Question: I have been trying for a while to remove the "further information" section from the user profile field in wp. Every-time i go in to edit a users information it validates these input and marks them as required.
I have tried this approach to see if its something within this array:
'''
add_filter( 'user_contactmethods', 'update_contact_methods',10,1);
function update_contact_methods( $contactmethods ) {
print_r($contactmethods);
return $contactmethods;
}
'''
This returns an empty array.
I have also found a few references to jQuery. But removing the element manually from the page through chrome dev tools still triggers the validation.

Any-thoughts on this would be appreciated.
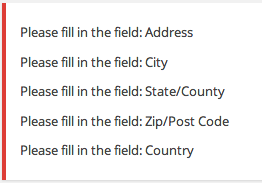
Answer: So it turns out it was events manager pro, under 'Admin -> Events -> Forms Editor -> User Fields'.
A bit annoying but works fine once you find it.